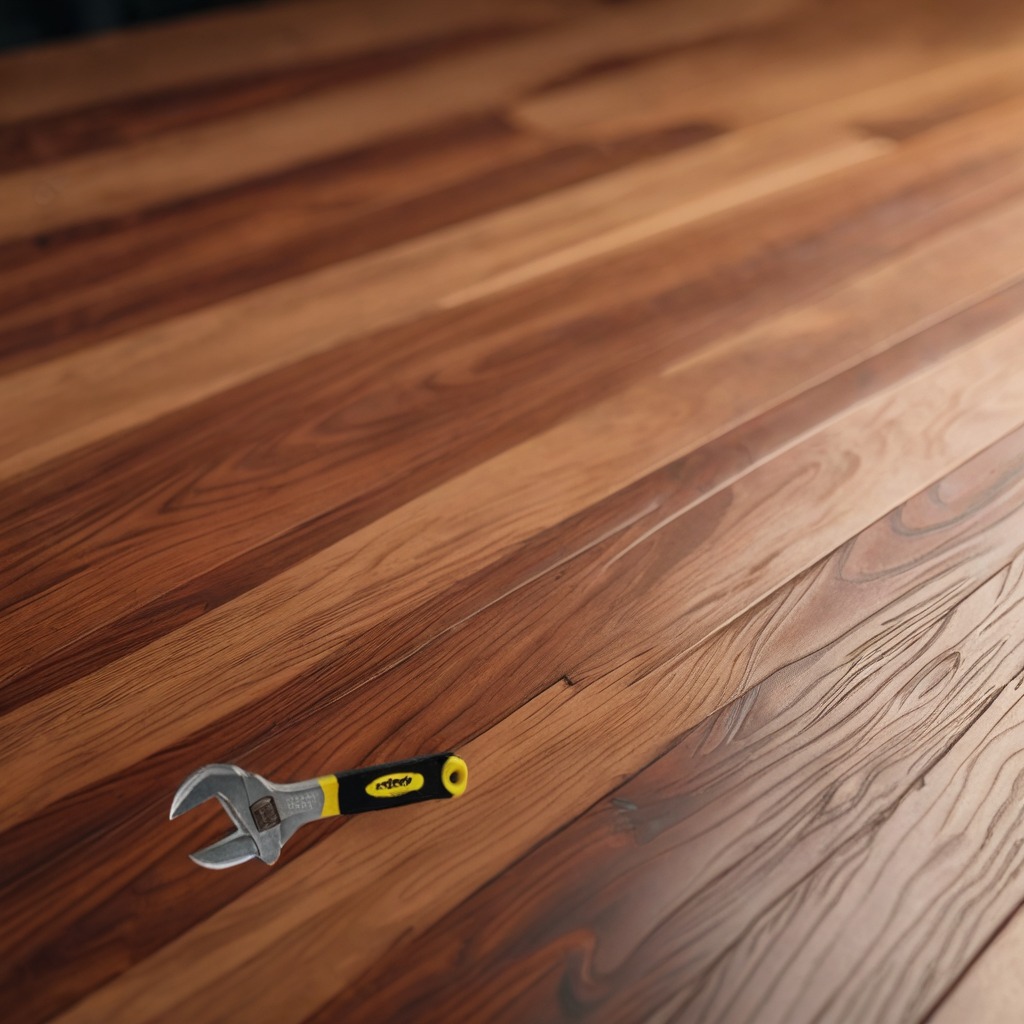
An wrench is lying on the wooden table in a carpentry studio.